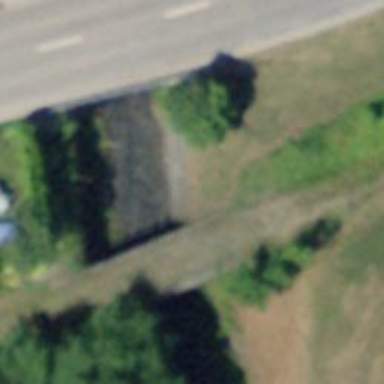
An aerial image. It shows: Abandoned railroad bridge.